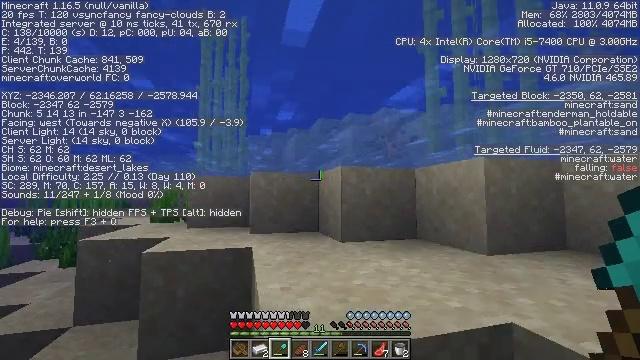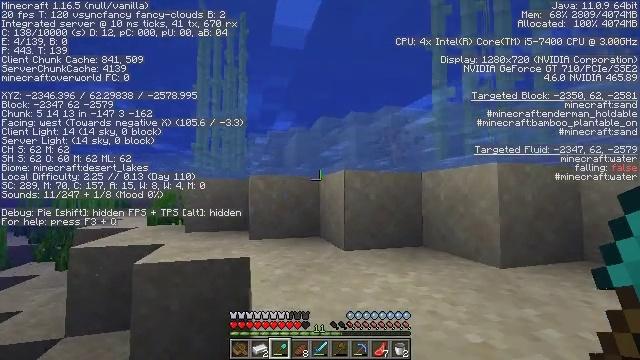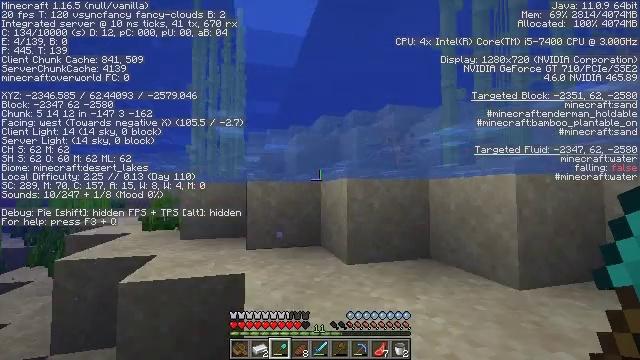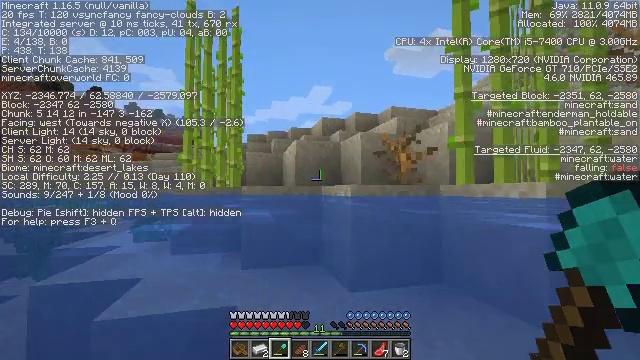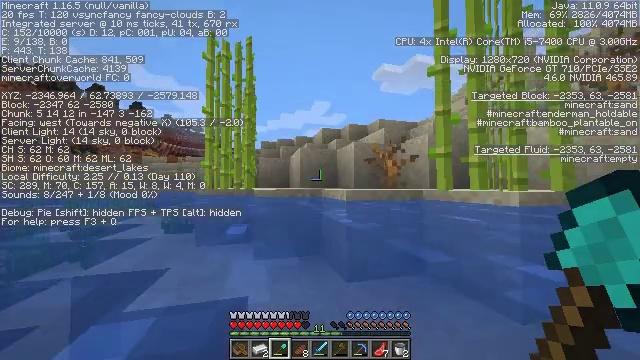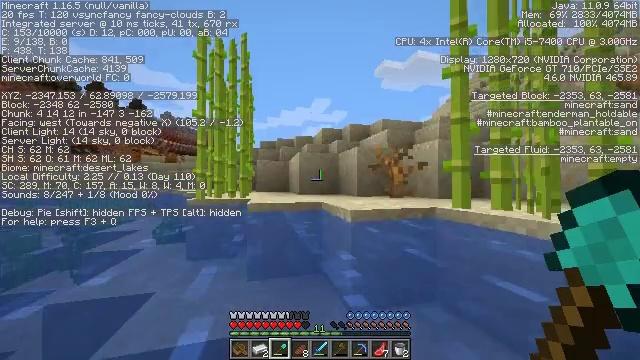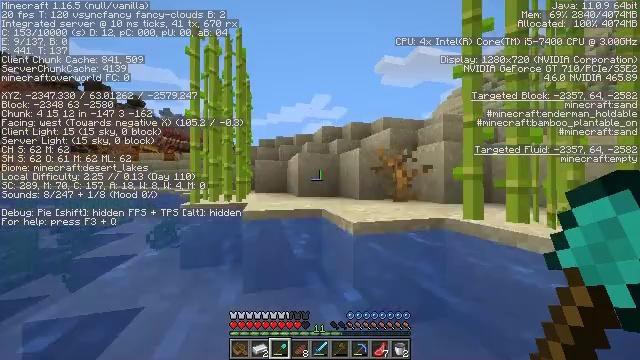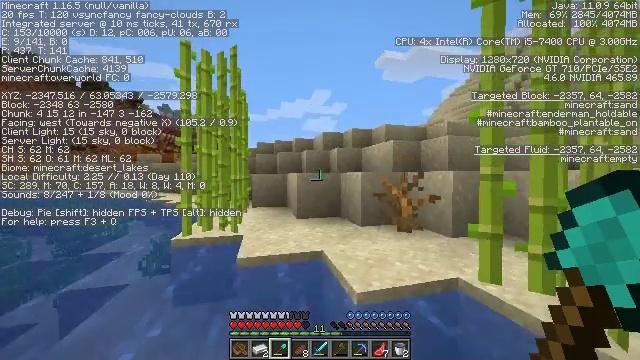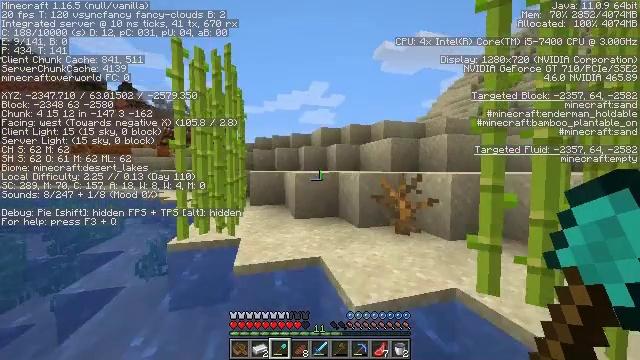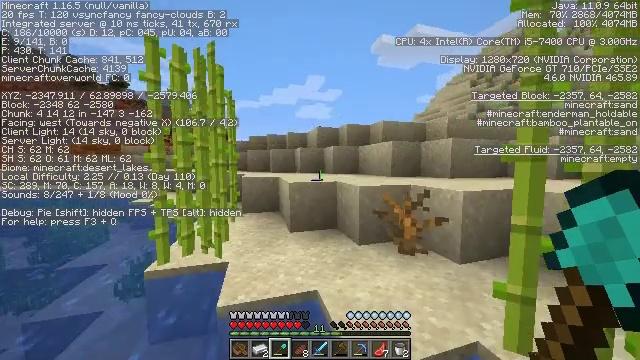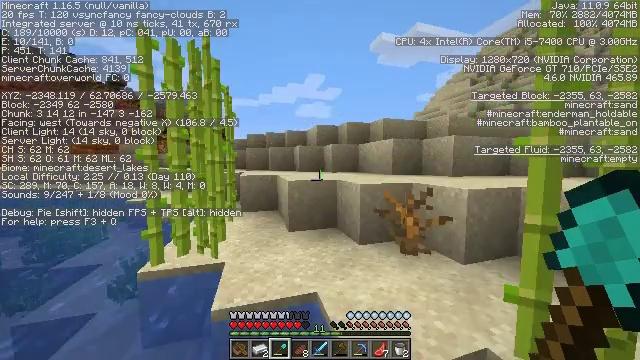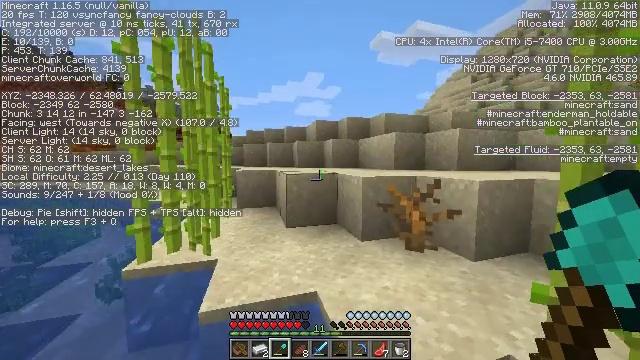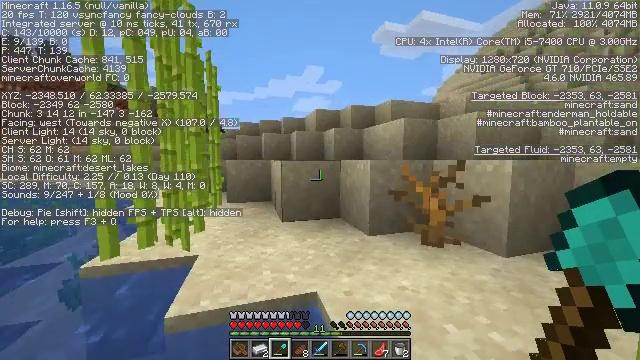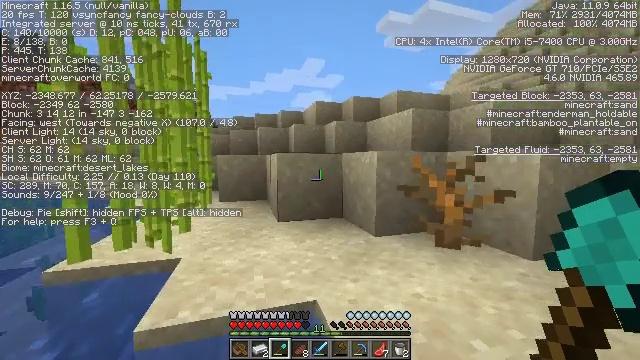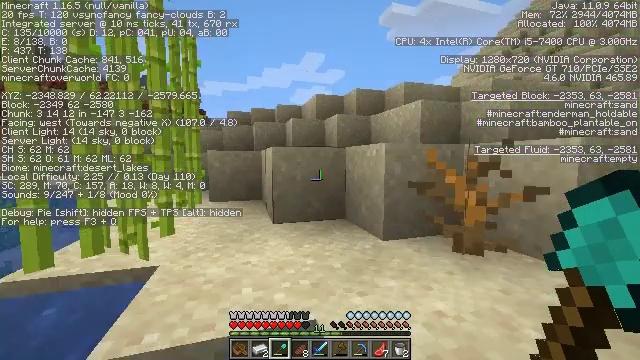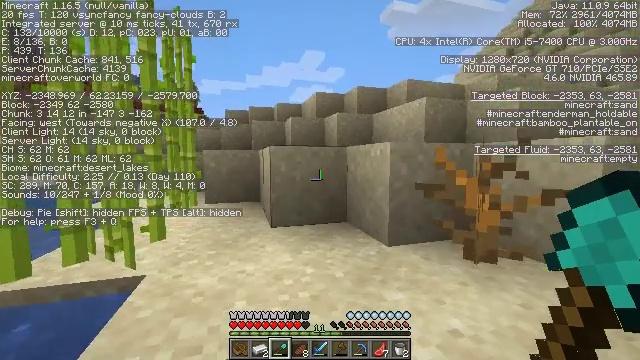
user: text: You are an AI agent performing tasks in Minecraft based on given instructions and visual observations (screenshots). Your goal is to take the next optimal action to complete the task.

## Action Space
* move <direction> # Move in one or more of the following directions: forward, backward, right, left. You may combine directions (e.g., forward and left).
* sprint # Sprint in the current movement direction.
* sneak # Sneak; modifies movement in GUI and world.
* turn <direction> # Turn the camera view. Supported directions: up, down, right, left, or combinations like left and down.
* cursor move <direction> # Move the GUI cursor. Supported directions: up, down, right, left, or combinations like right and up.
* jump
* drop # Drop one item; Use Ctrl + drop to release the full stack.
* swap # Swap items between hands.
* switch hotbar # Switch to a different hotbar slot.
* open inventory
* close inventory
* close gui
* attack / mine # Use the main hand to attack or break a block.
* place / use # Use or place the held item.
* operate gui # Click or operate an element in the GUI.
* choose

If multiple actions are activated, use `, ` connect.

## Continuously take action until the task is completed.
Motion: motion action
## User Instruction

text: Remove red sand to use for crafting or building.
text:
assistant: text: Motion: move forward, jump
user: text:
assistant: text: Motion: move forward, jump
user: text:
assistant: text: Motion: move forward, jump
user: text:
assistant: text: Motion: move forward, jump
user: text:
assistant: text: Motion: move forward, jump
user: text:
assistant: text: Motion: move forward, jump
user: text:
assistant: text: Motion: move forward, turn down, jump
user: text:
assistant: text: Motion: move forward, sprint, turn down, jump
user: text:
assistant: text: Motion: move forward, sprint, turn down, jump
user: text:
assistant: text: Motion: move forward, sprint, jump
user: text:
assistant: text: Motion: move forward, sprint, jump
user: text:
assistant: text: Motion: move forward, sprint, jump
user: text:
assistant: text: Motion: move forward, jump
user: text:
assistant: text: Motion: move forward, jump
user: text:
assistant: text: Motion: move forward, jump
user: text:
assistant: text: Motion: move forward, jump
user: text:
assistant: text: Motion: move forward, jump
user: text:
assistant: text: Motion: move forward, jump
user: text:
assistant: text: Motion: move forward, sprint, jump
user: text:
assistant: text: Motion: move forward, sprint, jump
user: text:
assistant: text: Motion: move forward, sprint, jump
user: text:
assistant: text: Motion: move forward, sprint, turn left, jump
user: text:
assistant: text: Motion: move forward, sprint, turn left, jump
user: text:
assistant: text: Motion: move forward, turn left, jump
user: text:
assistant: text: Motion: move forward, jump
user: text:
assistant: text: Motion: move forward, jump
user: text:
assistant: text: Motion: move forward, jump
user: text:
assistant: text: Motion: move forward, jump
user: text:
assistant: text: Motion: move forward, jump
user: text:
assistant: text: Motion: move forward, sprint, jump